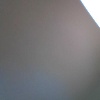
Label: space